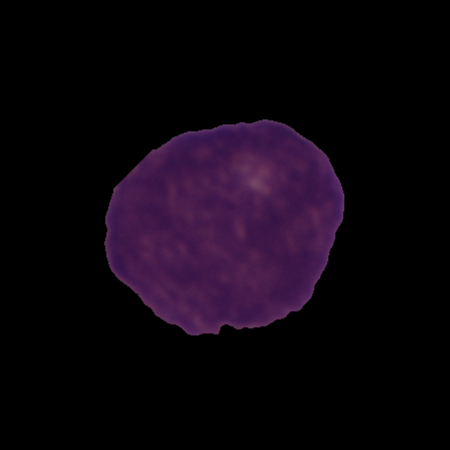
Label: cancer